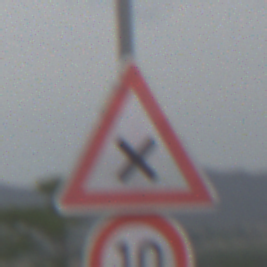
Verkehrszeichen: KreuzungOderEinmuendung
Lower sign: Geschwindigkeit10
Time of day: Midday
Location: Outdoor (Nature)
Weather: PartlyCloudy
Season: NotSpecified
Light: Natural